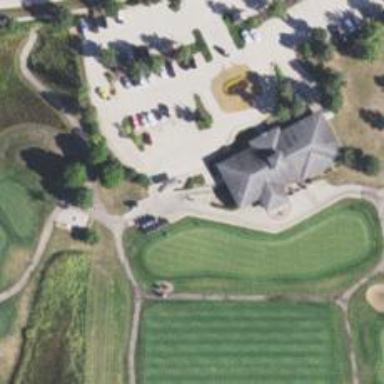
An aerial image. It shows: Service road designated as golf cart path.